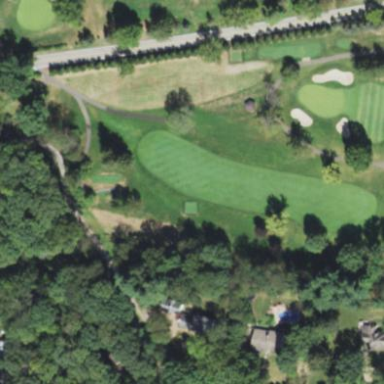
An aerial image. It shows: Grassy area designated as golf fairway.